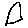
Label: triangle